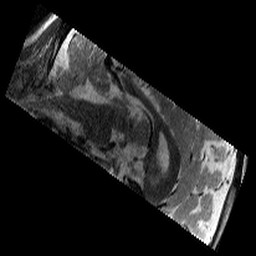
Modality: T2w
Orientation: sagittal
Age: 9
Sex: male
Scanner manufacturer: siemens
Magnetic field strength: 3 T
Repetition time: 9.23 s
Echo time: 0.067 s